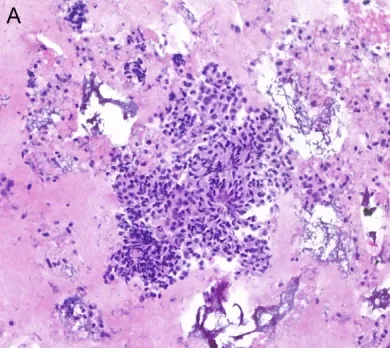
(A) The formalin-fixed, paraffin-embedded cell block sections showing isolated or in papillary structures cells with enlarged nuclei, with granular chromatin and moderately represented cytoplasm. Cytoplasmic immunoreactivity for CK19 in the tumor. Hematoxylin-eosin-stained cell block, original magnifications 20x.
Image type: pathology (h&e)